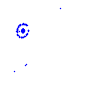
Particle: electron